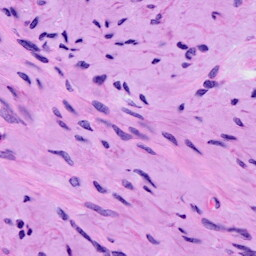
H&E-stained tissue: Cervix